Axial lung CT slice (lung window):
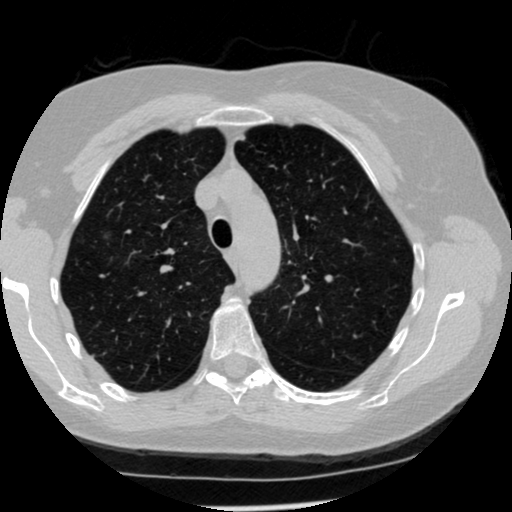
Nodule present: no